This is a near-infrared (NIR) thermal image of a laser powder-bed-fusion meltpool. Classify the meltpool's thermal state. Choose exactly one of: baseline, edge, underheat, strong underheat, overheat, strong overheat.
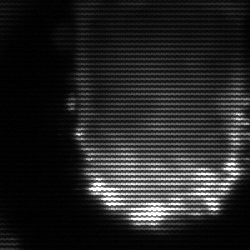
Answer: baseline